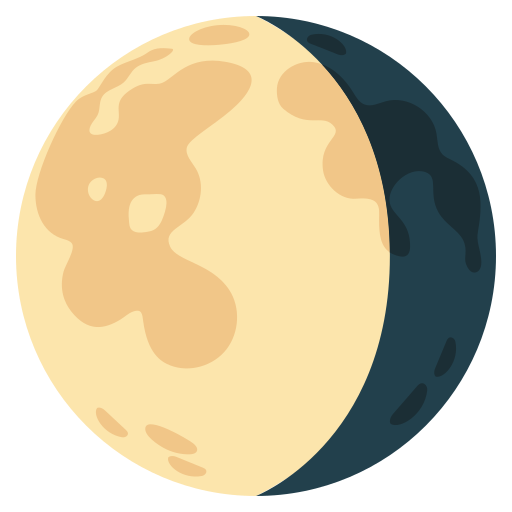
Emoji: 🌖